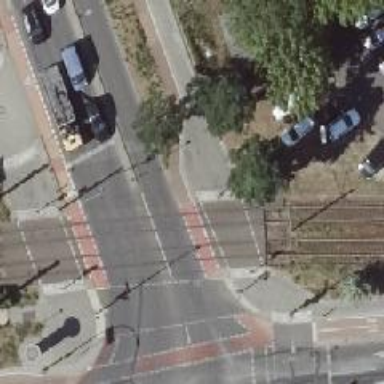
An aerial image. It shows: Tram crossing with traffic signals.